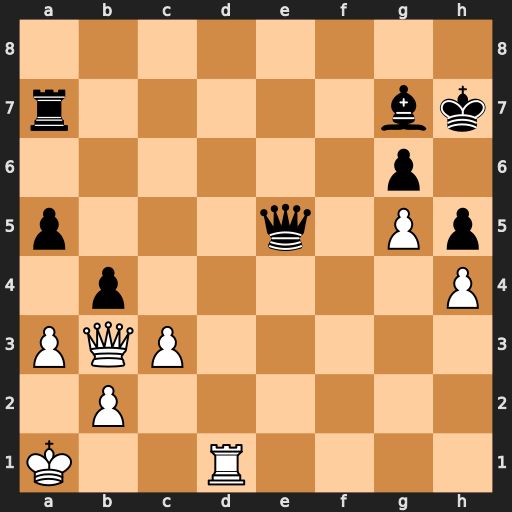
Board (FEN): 8/r5bk/6p1/p3q1Pp/1p5P/PQP5/1P6/K2R4
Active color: w
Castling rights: -
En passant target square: -
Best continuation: Rd8 Bf8 Rxf8